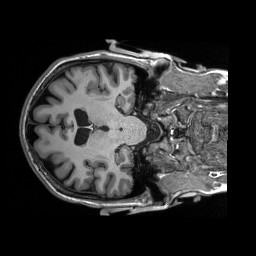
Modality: T1w
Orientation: axial